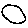
Label: moon